【题型】填空题　【知识点】平面几何　【难度】easy
如图所示，两块斜边长均等于 $\sqrt{2}$ 的直角三角板拼在一起，则 $\overrightarrow{OD} \cdot \overrightarrow{BA}$ 的值为\underline{\quad\quad\quad\quad}．

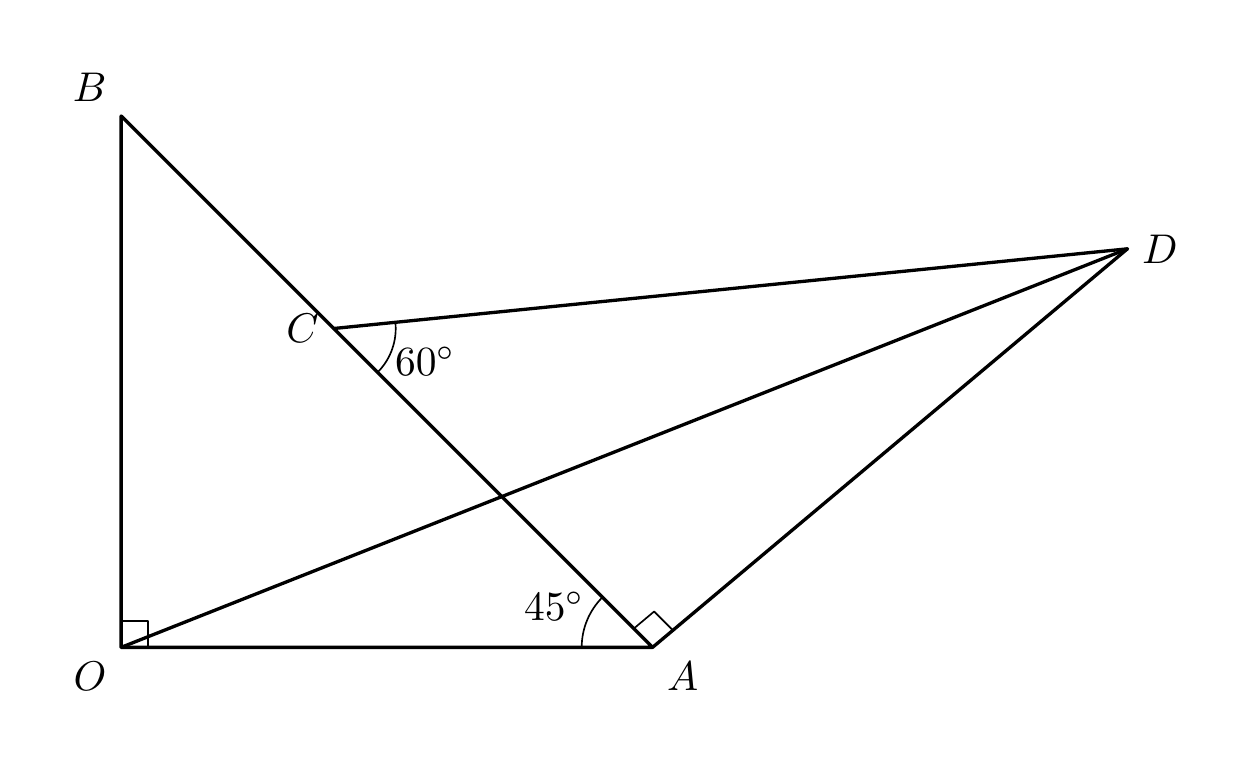
【解答】
【答案】 1

【解析】 根据题意可知，$OA = OB = 1$，$AD = \dfrac{\sqrt{6}}{2}$；

所以可得

$\overrightarrow{OD} \cdot \overrightarrow{BA} = (\overrightarrow{OA} + \overrightarrow{AD}) \cdot \overrightarrow{BA} = \overrightarrow{OA} \cdot \overrightarrow{BA} + \overrightarrow{AD} \cdot \overrightarrow{BA} = 1 \times \sqrt{2} \cos 45^\circ + \dfrac{\sqrt{6}}{2} \times \sqrt{2} \cos 90^\circ = 1$， \\
即 $\overrightarrow{OD} \cdot \overrightarrow{BA}$ 的值为 1．

故答案为：1